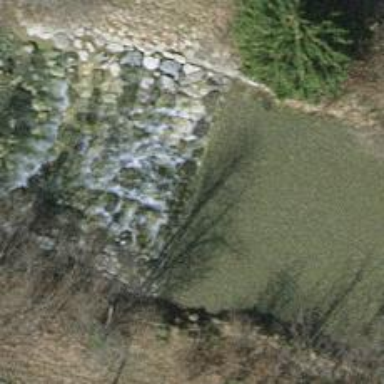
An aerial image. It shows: Weir along the waterway.